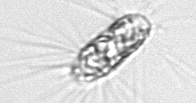
Label: Corethron_hystrix